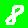
Digit: 8